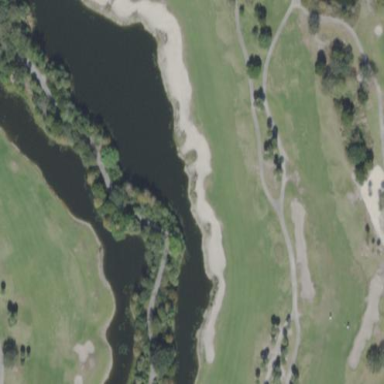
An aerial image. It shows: Grassy area designated as golf fairway.